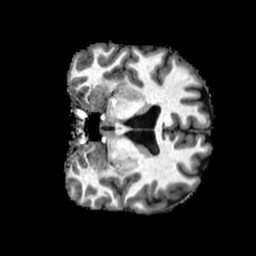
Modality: T1w
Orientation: coronal
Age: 31
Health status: healthy
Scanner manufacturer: philips
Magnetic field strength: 3 T
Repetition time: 0.007835 s
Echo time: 0.003591 s